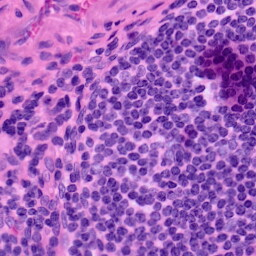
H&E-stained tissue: LymphNode